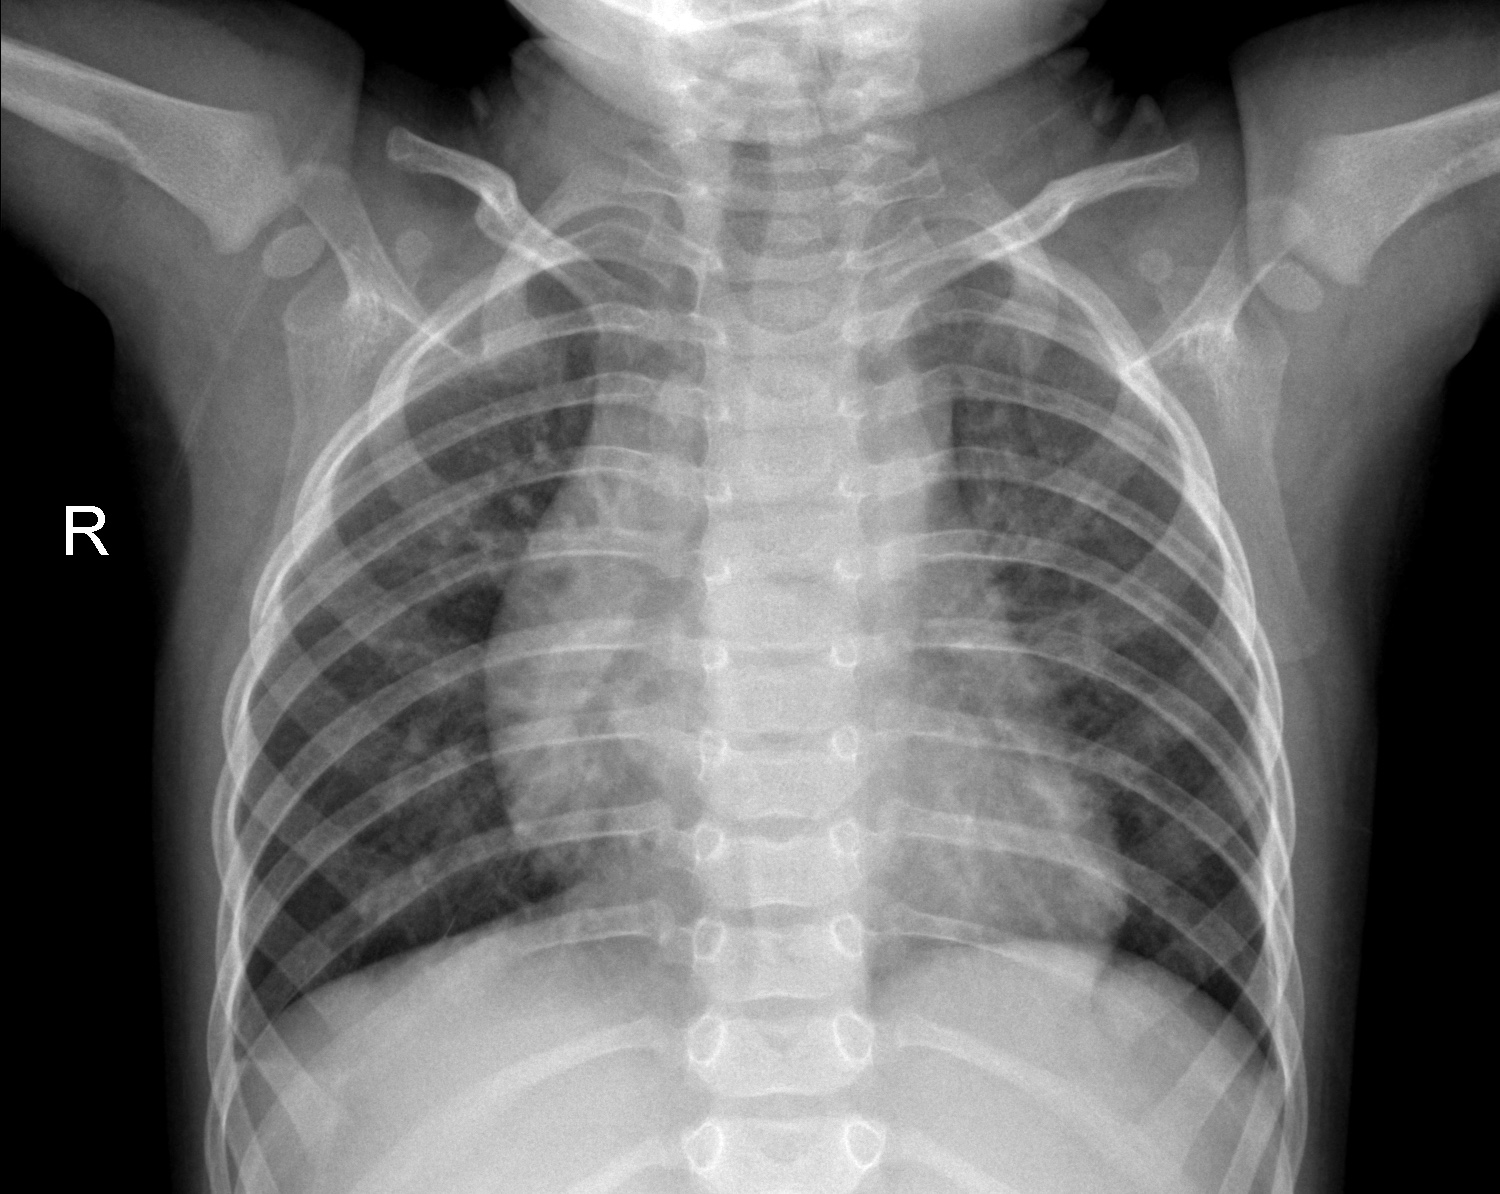
Diagnosis: NORMAL